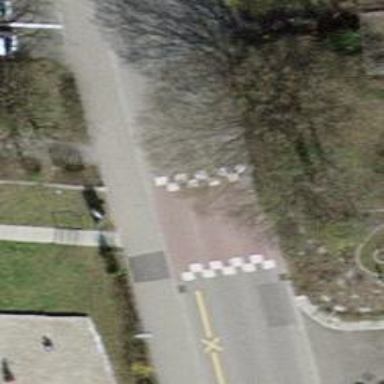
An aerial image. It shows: Traffic calming table.